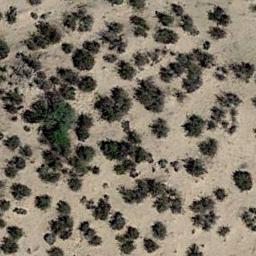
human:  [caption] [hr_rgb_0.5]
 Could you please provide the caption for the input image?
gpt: There are piles of grass in this jungle .

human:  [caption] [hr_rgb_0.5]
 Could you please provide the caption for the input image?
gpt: Chaparral is evenly distributed on the sand .

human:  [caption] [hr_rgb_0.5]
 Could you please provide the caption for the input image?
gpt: Some disconnected chaparrals of different sizes grow in the desert .

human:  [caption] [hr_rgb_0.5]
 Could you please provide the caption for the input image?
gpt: There are some different kinds of bushes make up the chaparral on the desert .

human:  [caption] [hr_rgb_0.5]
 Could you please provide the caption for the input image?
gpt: The chaparral is thicker on the left than on the right .